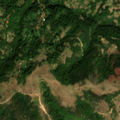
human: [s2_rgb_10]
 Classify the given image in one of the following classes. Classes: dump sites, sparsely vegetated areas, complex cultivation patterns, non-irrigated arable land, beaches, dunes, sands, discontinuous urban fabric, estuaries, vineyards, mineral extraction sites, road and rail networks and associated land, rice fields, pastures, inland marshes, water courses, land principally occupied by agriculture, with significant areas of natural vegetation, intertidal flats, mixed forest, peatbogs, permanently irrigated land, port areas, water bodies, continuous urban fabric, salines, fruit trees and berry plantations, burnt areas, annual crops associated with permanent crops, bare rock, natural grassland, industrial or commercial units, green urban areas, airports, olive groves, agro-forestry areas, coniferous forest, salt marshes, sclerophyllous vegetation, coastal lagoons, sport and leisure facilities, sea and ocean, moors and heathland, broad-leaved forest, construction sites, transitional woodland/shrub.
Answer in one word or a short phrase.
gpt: land principally occupied by agriculture, with significant areas of natural vegetation, broad-leaved forest, mixed forest, transitional woodland/shrub